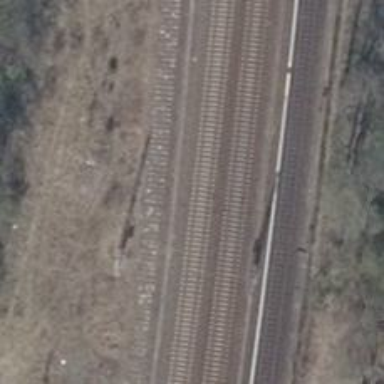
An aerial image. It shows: Milestone along the railway track with catenary mast.